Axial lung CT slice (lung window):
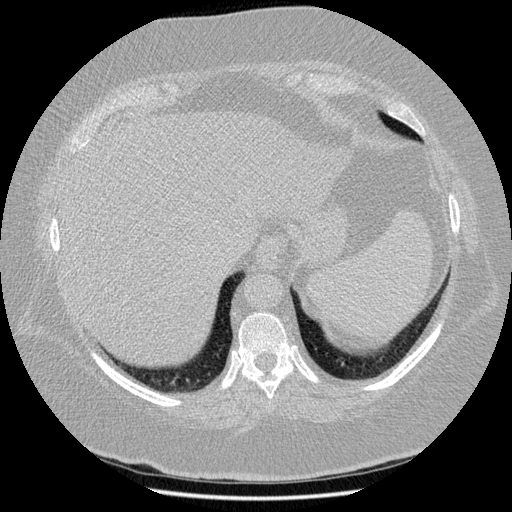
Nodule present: no